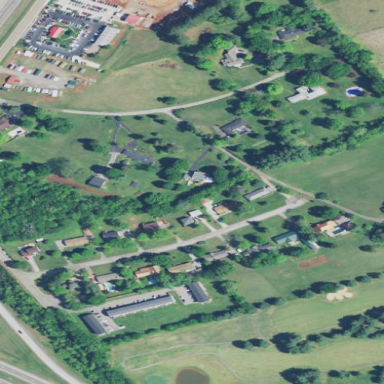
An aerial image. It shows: Single-family residential area.